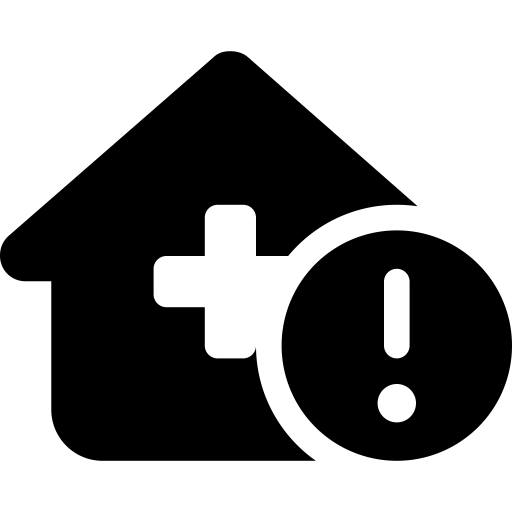
Tags: icon, FontAwesome, fa-icon, solid, house, medical, circle, exclamation